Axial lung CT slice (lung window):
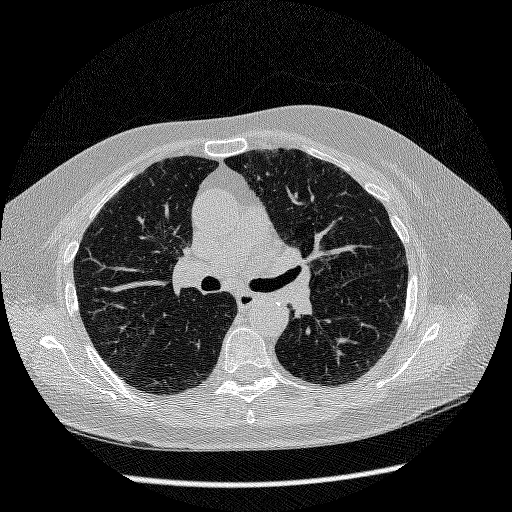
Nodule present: no